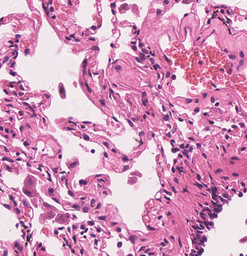
Tumor epithelial tissue: no
Tumor-associated stroma tissue: no
Normal tissue: yes